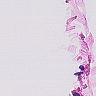
Metastatic tissue present: no